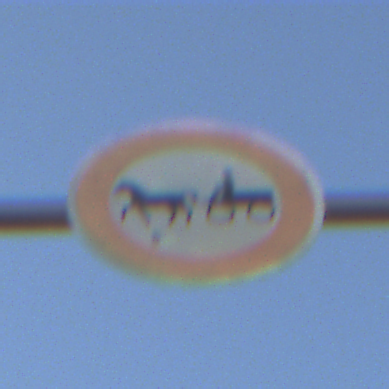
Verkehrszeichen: VerbotGespannfuhrwerke
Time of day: SunriseSunset
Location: Outdoor (Nature)
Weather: Clear
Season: NotSpecified
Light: Natural